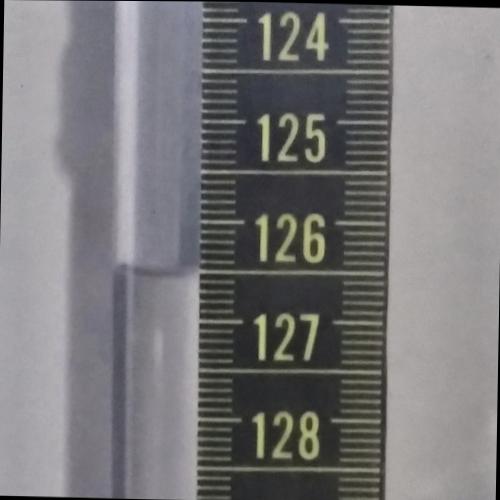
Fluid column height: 126.5 cm